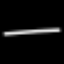
Label: line